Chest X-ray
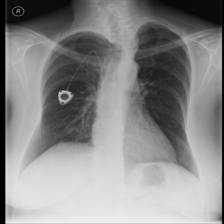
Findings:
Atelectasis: negative
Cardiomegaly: negative
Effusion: negative
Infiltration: negative
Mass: negative
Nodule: negative
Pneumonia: negative
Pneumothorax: negative
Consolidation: negative
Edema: negative
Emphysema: negative
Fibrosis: negative
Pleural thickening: negative
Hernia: negative